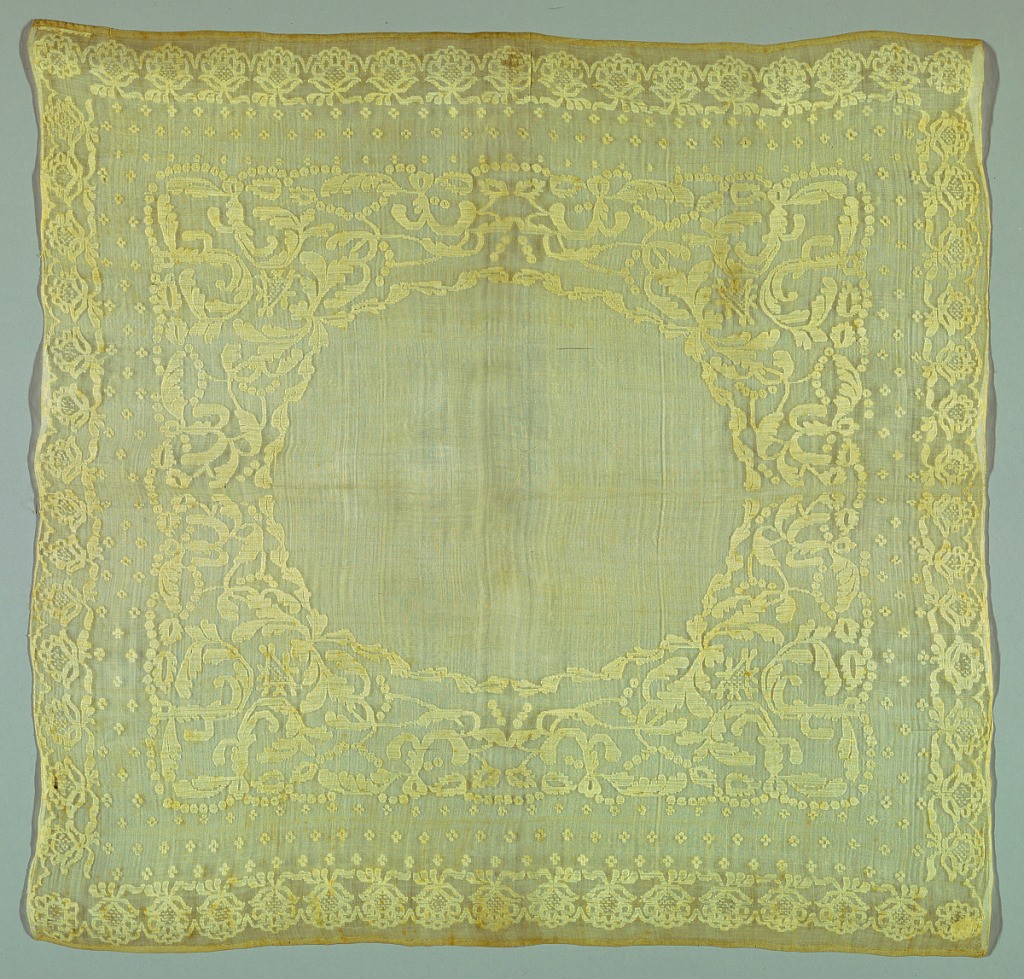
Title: Textile
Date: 19th century
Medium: silk, cotton Technique: plain weave with discontinuous supplementary weft
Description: Square doily with brocaded pattern of floral motifs around a center circle.